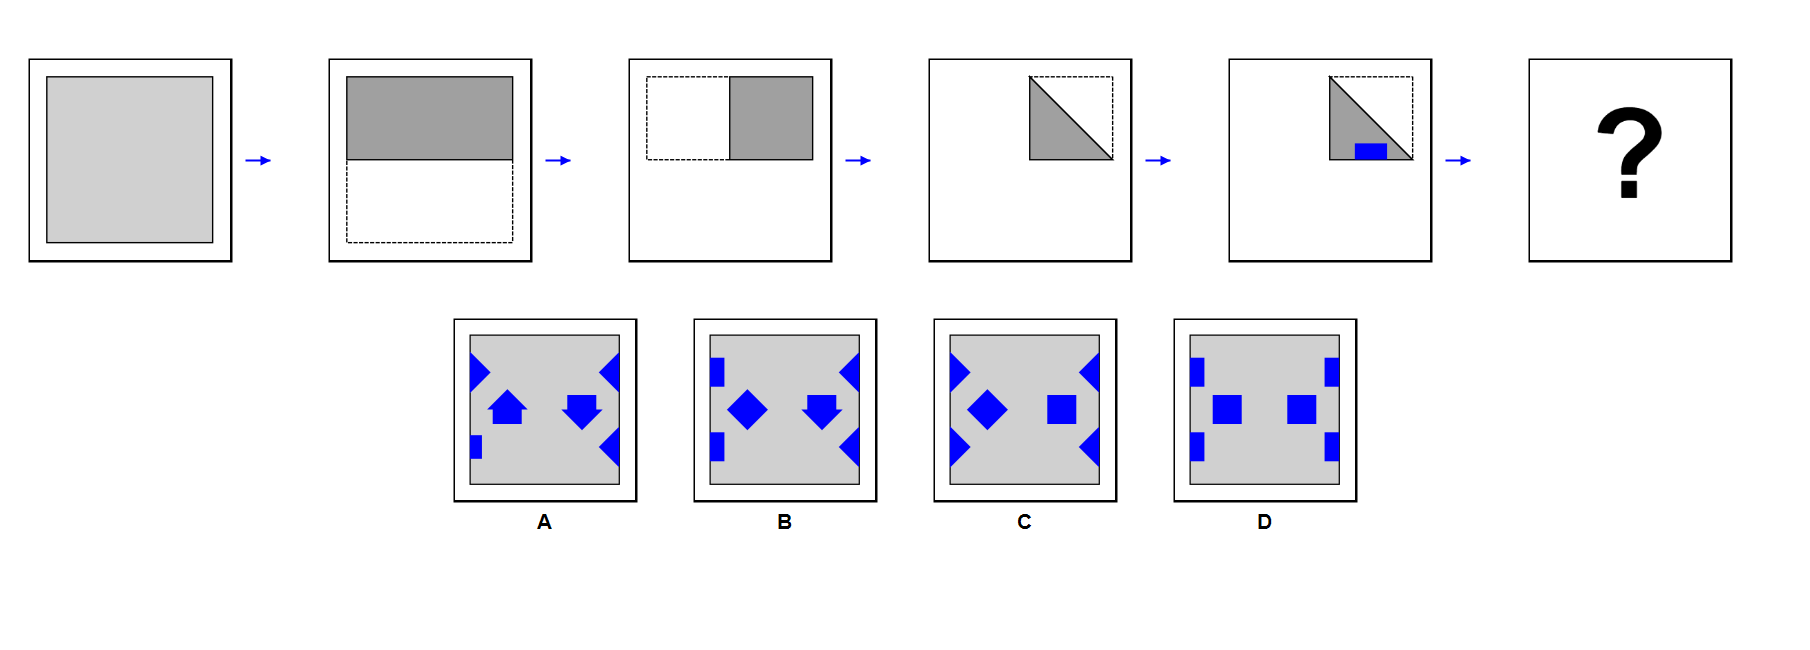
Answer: D